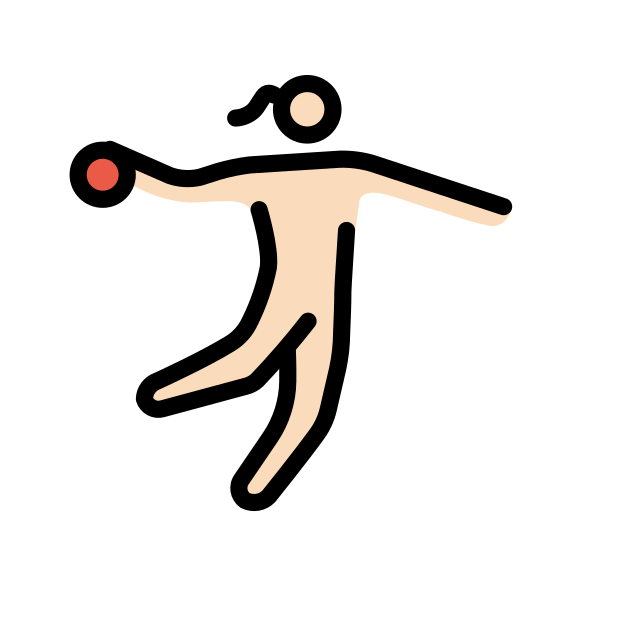
woman playing handball: light skin tone